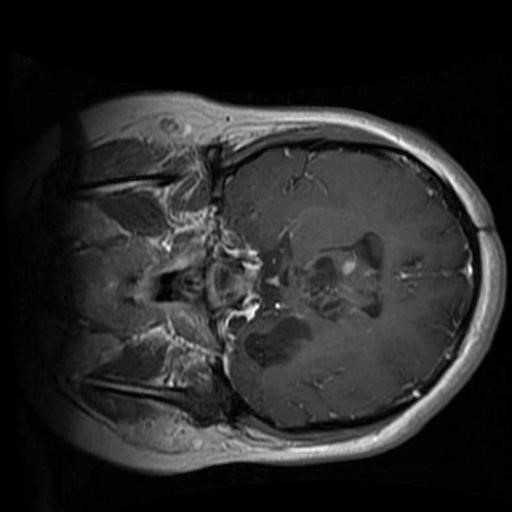
Label: brain_glioma